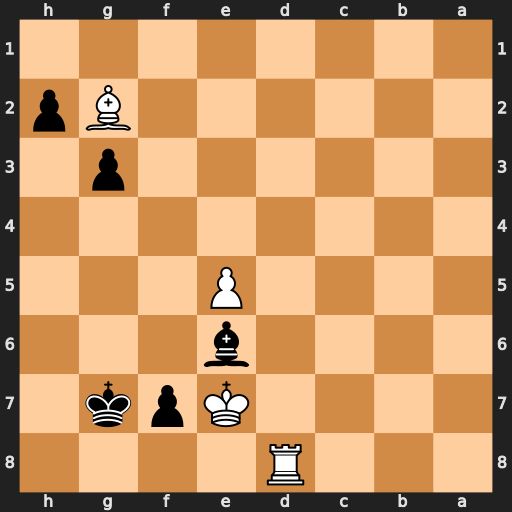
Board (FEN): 3R4/4Kpk1/4b3/4P3/8/6p1/6Bp/8
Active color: b
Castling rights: -
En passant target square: -
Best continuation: Bh3 Rd2 Bxg2